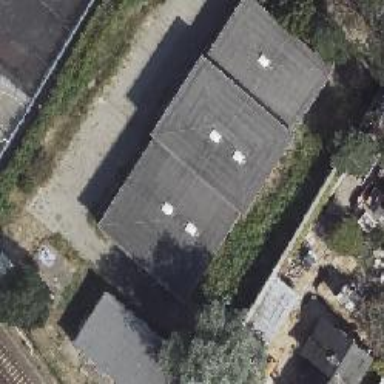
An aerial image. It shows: Traction substation.